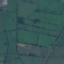
Label: Pasture